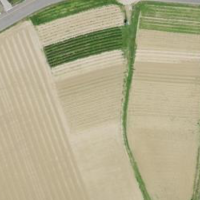
EUNIS habitat code: 52
Species observed at this site:
Cyperus esculentus
Silene nutans